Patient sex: M
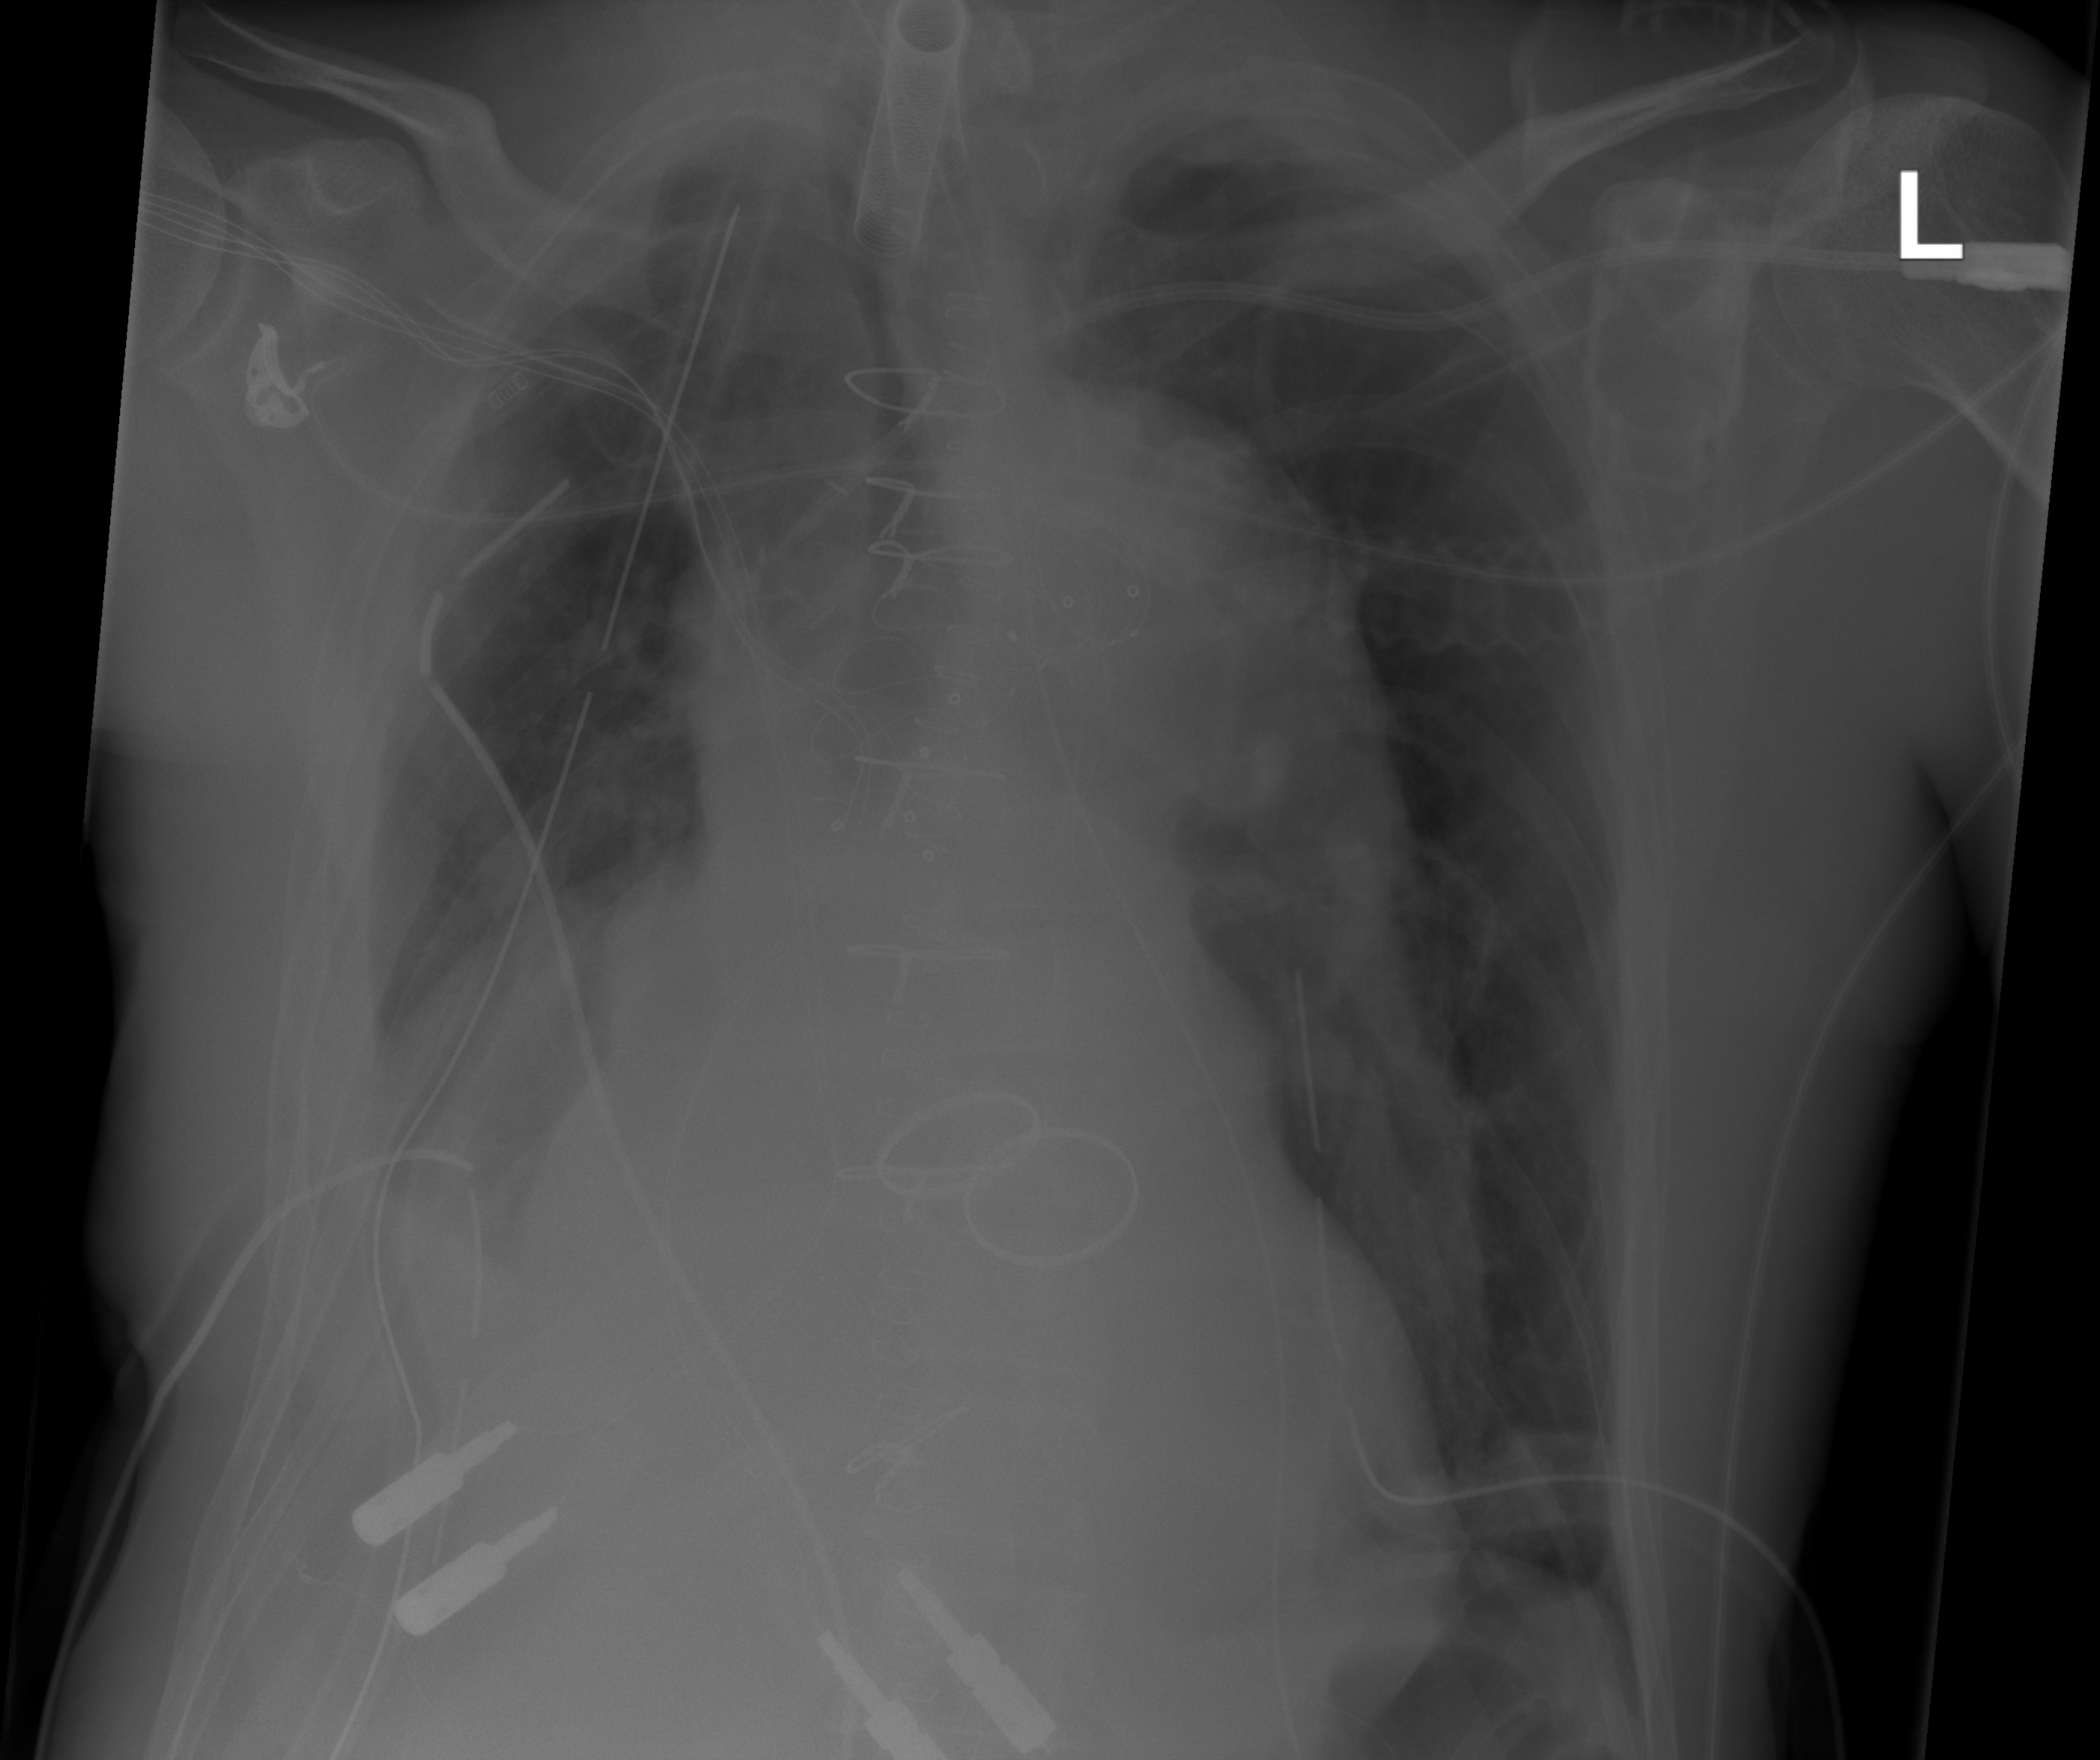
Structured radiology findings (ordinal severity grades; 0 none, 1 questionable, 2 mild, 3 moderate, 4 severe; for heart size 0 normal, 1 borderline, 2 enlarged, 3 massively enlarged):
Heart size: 2
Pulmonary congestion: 0
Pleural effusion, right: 3
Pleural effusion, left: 0
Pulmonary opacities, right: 2
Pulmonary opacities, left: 0
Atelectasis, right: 3
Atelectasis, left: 2